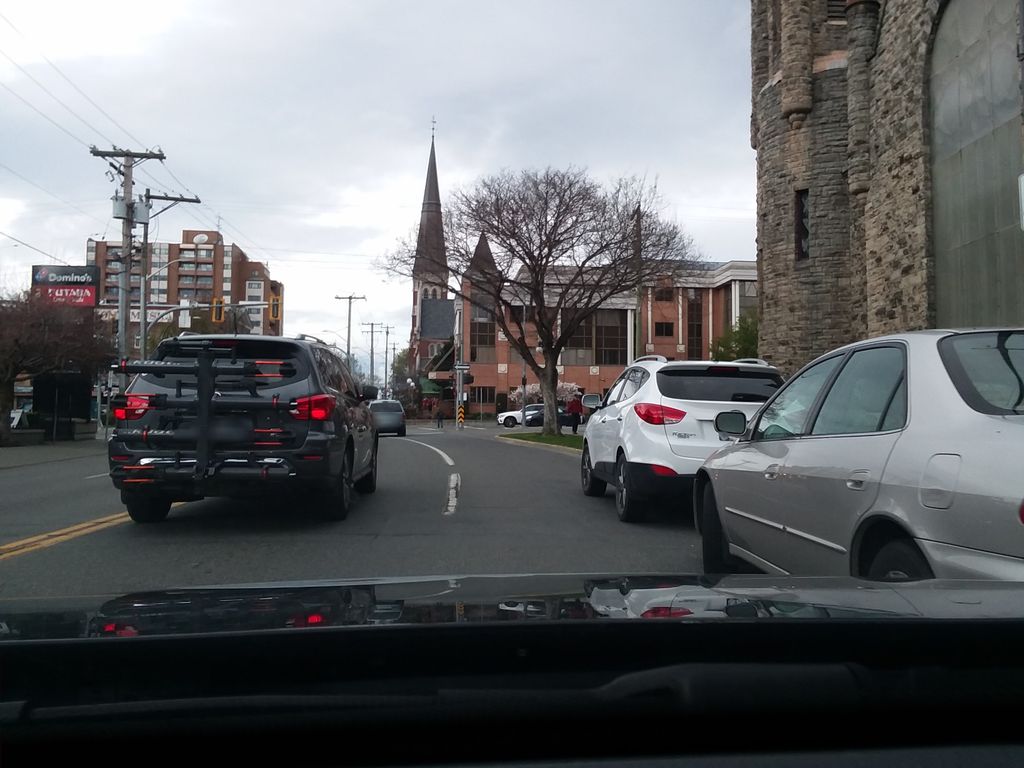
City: victoria